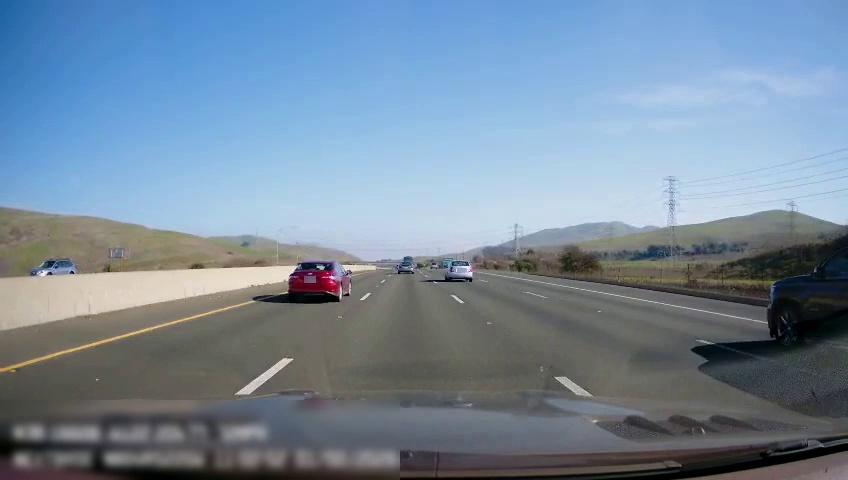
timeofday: Day
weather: Sunny
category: Drivable Space
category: Vehicles | Car
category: Vehicles | SUV
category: Vehicles | Car
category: Vehicles | Van
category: Vehicles | Car
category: Vehicles | Car
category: Lanes | Alternate Lane
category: Lanes | Alternate Lane
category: Lanes | Alternate Lane
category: Lanes | Current Lane
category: Lanes | Alternate Lane